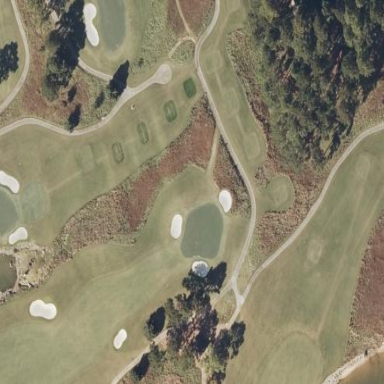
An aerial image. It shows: Scenic golf fairway.